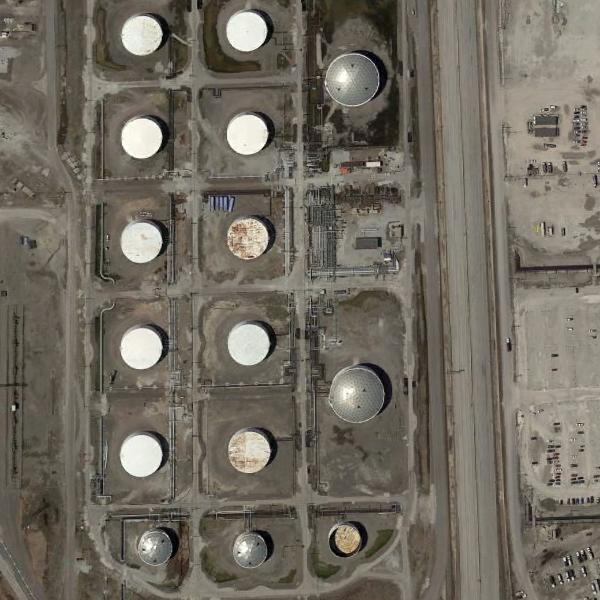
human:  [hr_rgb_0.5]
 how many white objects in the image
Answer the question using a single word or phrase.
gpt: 10